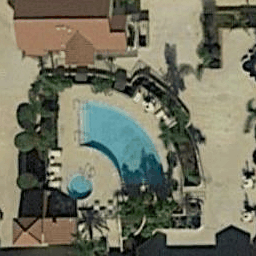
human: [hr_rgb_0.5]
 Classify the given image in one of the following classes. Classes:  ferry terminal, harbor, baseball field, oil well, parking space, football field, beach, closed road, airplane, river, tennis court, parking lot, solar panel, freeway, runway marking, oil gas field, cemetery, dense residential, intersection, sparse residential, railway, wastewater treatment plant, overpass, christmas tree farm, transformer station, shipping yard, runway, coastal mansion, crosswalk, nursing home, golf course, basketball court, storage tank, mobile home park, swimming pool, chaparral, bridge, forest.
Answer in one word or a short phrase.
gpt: swimming pool